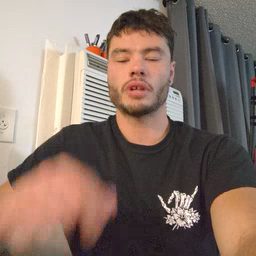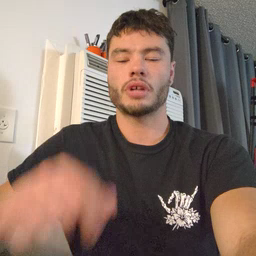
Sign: owie